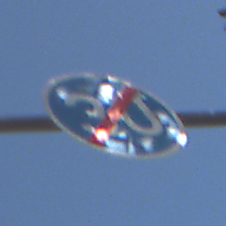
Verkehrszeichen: EndeMindestgeschwindigkeit
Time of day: MorningAfternoon
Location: Outdoor (Nature)
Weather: Clear
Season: NotSpecified
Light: Natural